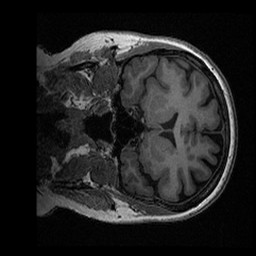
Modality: T1w
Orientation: coronal
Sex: female
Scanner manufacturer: ge
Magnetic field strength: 3 T
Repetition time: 0.0064 s
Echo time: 0.00281 s